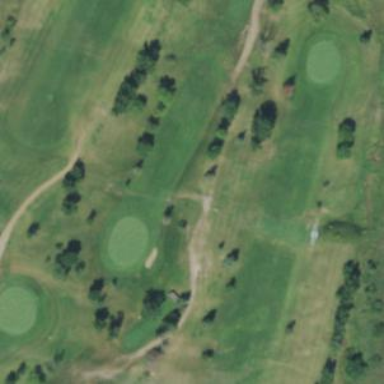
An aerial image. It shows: Scenic golf fairway.